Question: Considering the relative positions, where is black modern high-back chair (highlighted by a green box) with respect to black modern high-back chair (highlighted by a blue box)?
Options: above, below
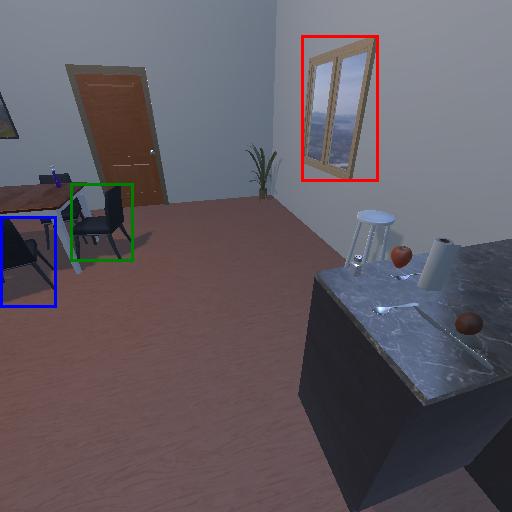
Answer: above